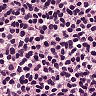
Metastatic tissue present: no